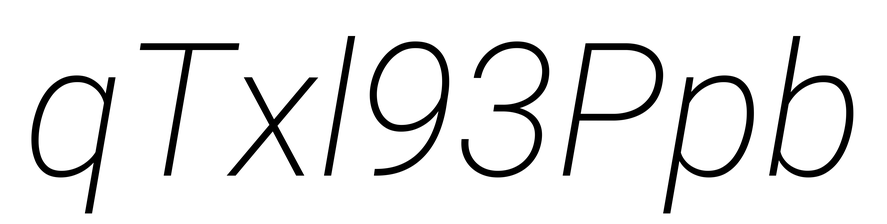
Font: Roboto-Italic_ExtraLight_Italic